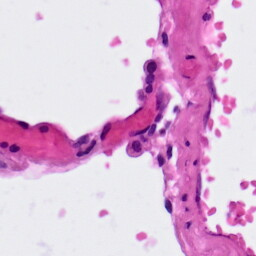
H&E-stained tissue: Lung